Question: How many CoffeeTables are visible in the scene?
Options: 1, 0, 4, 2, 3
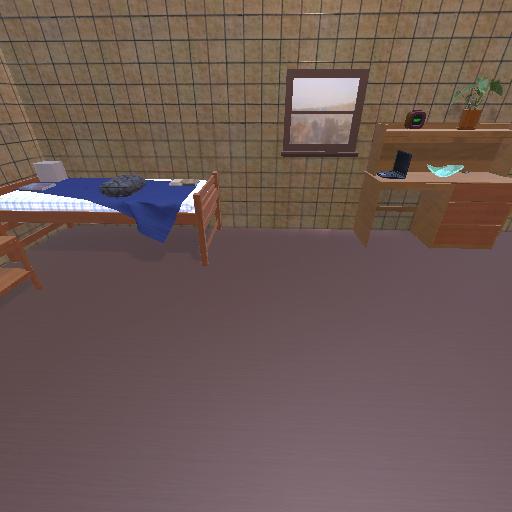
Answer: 1